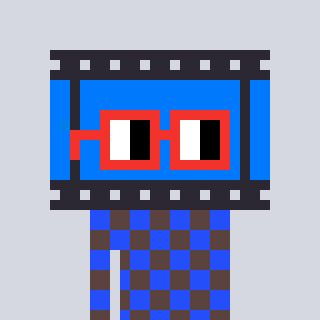
a pixel art character with square red glasses, a film strip-shaped head and a darkbrown-colored body on a cool background